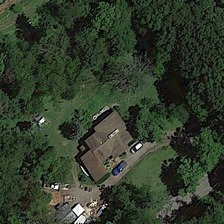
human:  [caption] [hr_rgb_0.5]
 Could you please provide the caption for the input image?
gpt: many green trees are around a building with two cars .

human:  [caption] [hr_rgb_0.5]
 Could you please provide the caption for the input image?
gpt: many green trees are around a building with two cars .

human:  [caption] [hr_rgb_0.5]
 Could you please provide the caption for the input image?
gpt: many green trees are around a building with two cars .

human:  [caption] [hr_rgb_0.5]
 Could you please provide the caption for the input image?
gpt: many green trees are around a building with two cars .

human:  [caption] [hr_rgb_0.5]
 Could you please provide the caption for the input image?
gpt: many green trees are around a building with two cars .